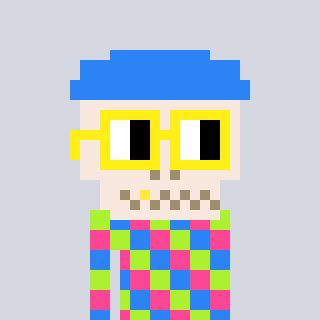
a pixel art character with square yellow glasses, a skeleton-hat-shaped head and a yellow-colored body on a cool background